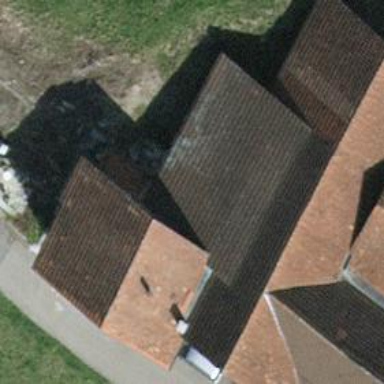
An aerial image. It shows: Terrace building.